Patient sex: M
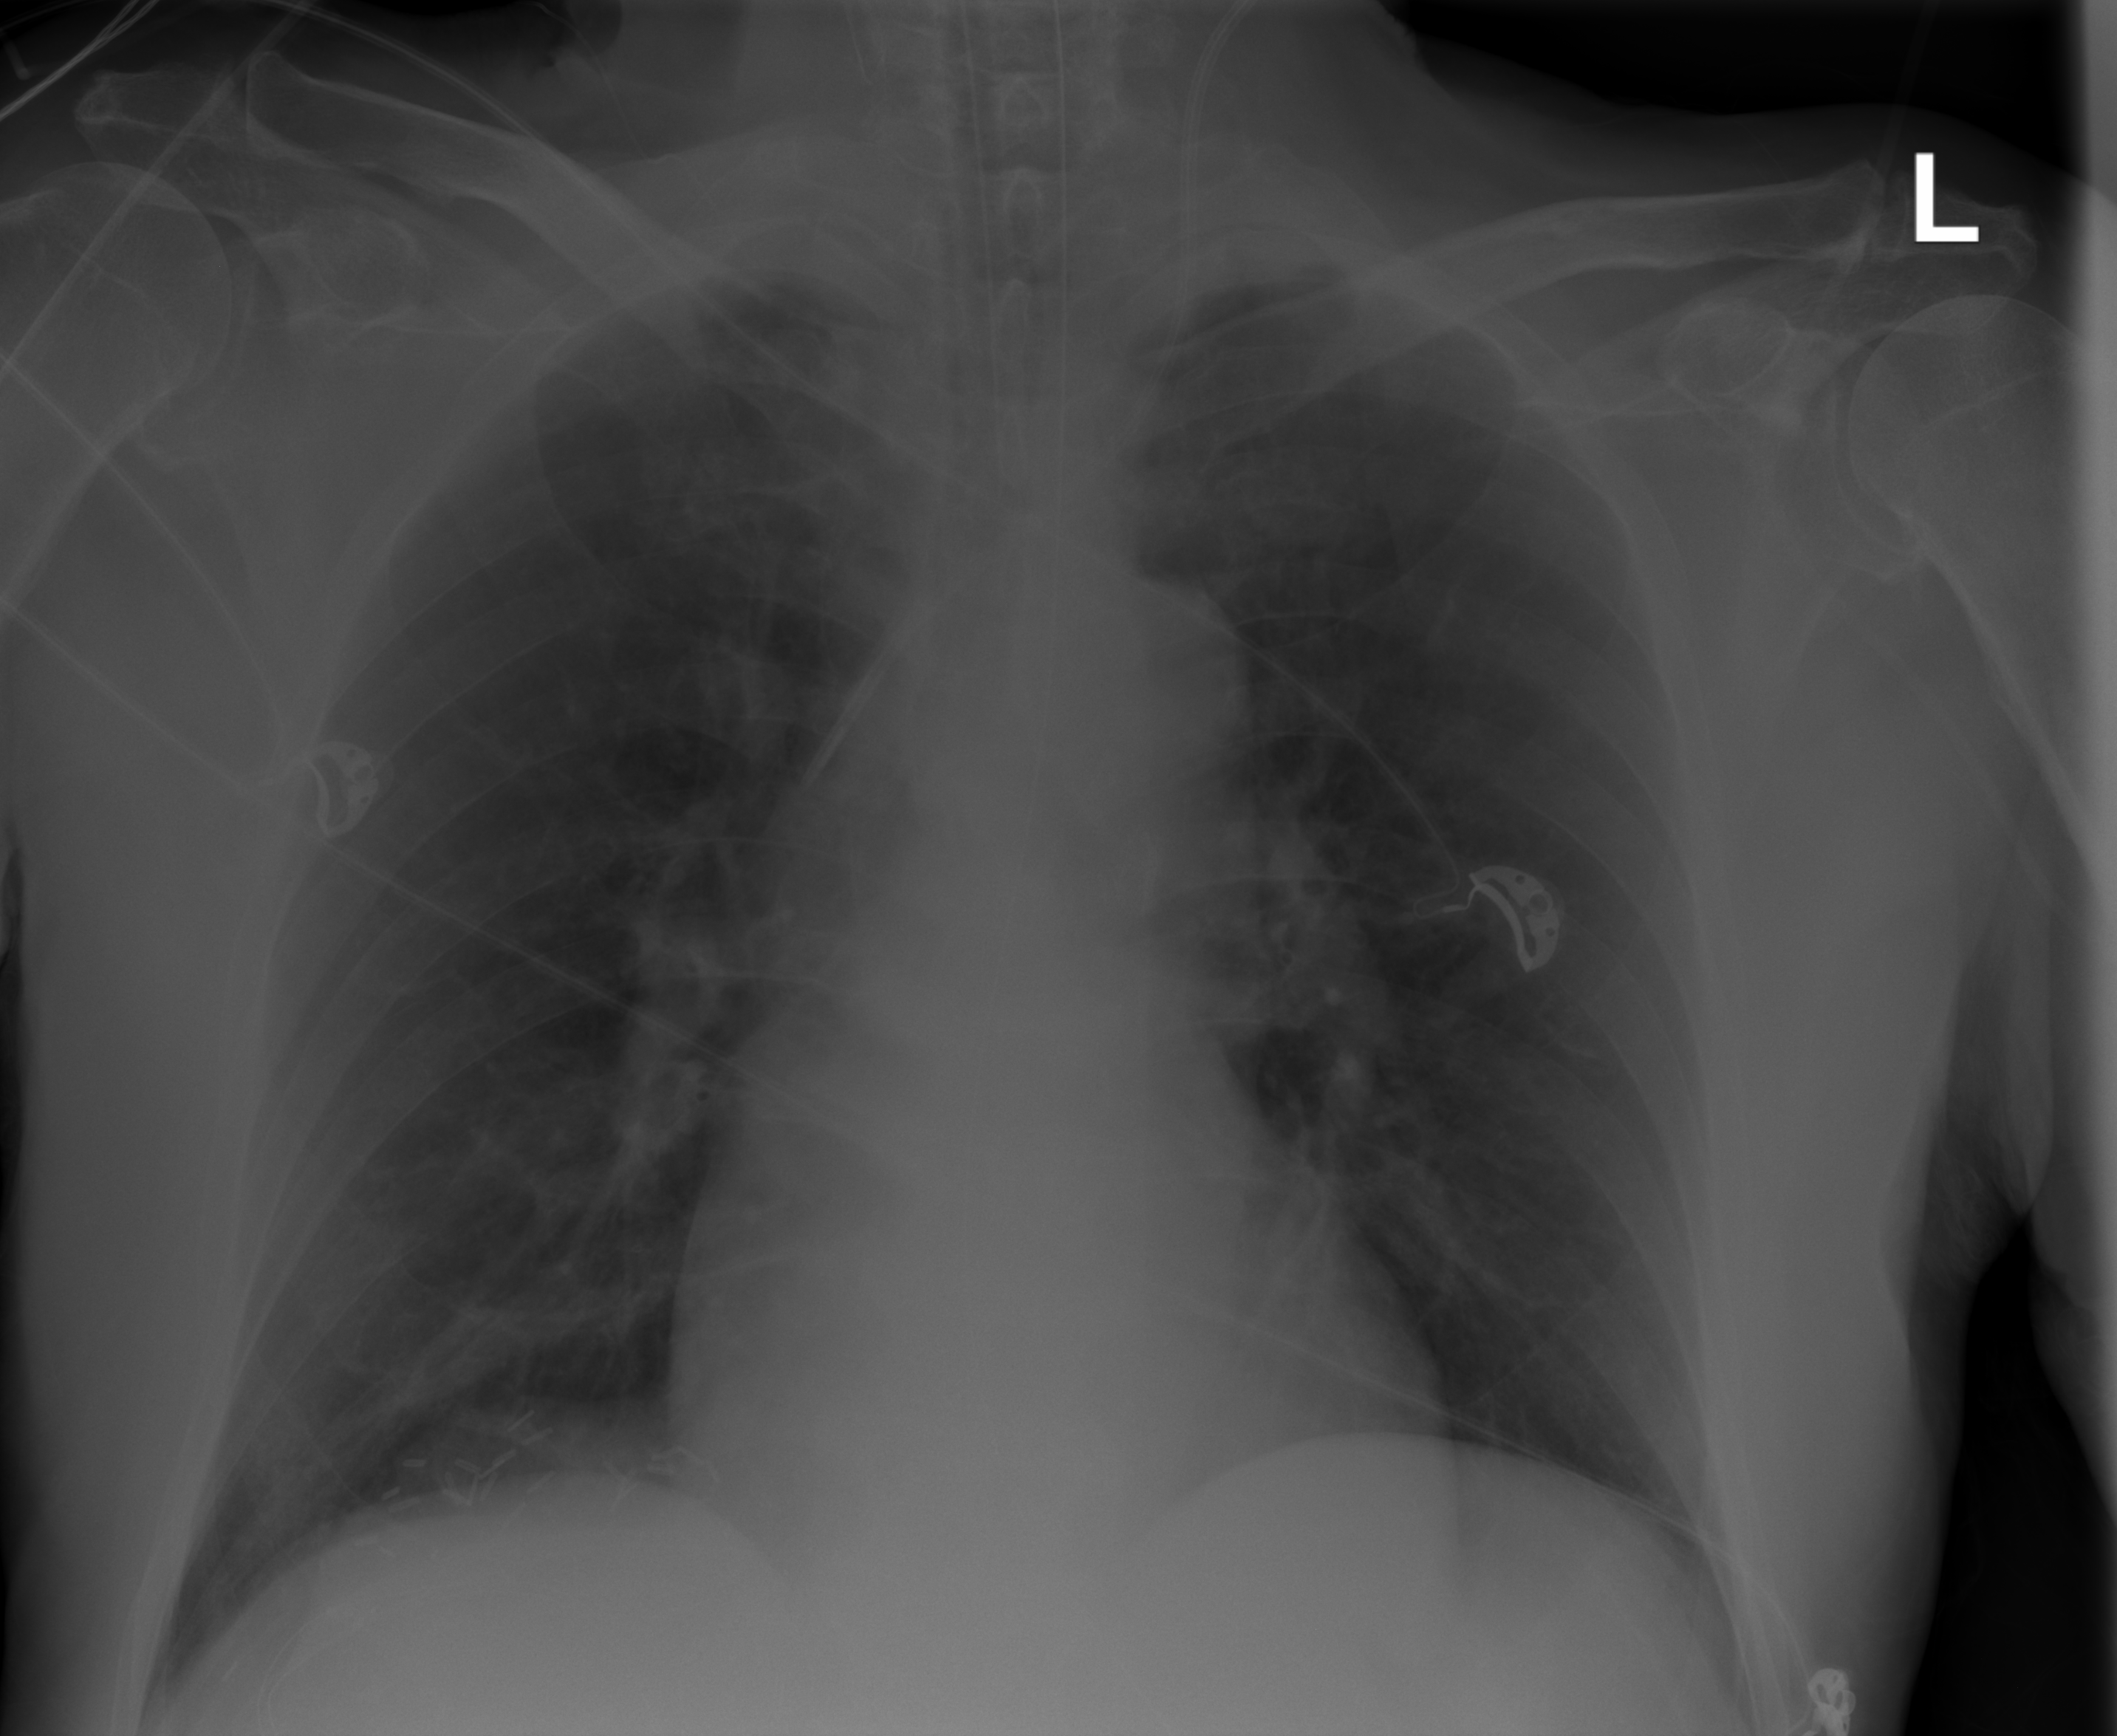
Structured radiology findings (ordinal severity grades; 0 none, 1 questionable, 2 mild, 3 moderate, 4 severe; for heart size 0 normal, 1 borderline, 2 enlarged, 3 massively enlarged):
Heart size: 0
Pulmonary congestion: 0
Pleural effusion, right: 0
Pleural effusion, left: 0
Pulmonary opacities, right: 0
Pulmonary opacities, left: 0
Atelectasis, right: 2
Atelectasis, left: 0